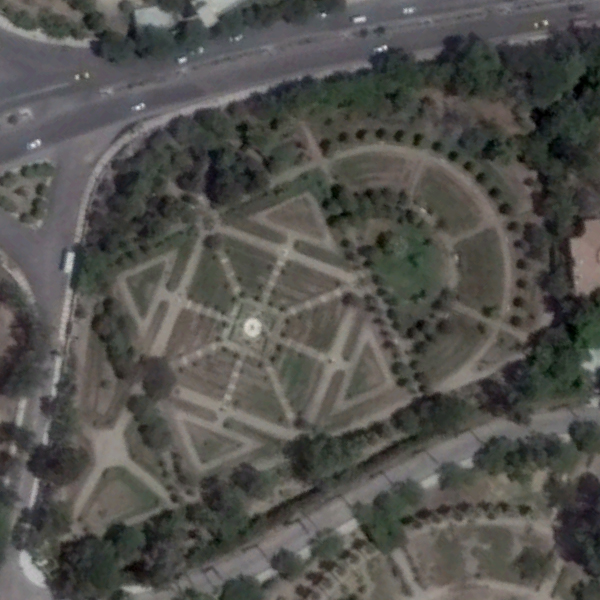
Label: Square